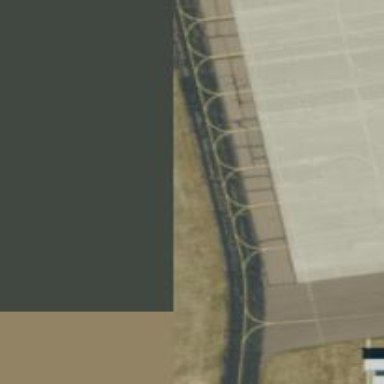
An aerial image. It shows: View of taxiway at the airport.